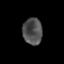
Tissue: prostate
Cell type: T cells
Senescence score: 0.2904
Nuclear area (px): 504
Mean DAPI intensity: 80.133